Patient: sex M, age 60
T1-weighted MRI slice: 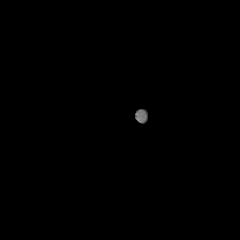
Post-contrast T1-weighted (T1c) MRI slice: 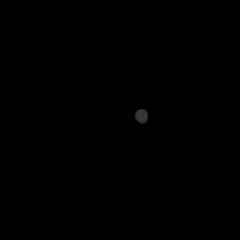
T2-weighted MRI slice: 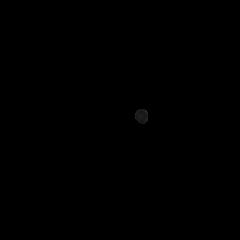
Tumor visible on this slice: no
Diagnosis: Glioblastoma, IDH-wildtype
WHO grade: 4